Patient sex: F
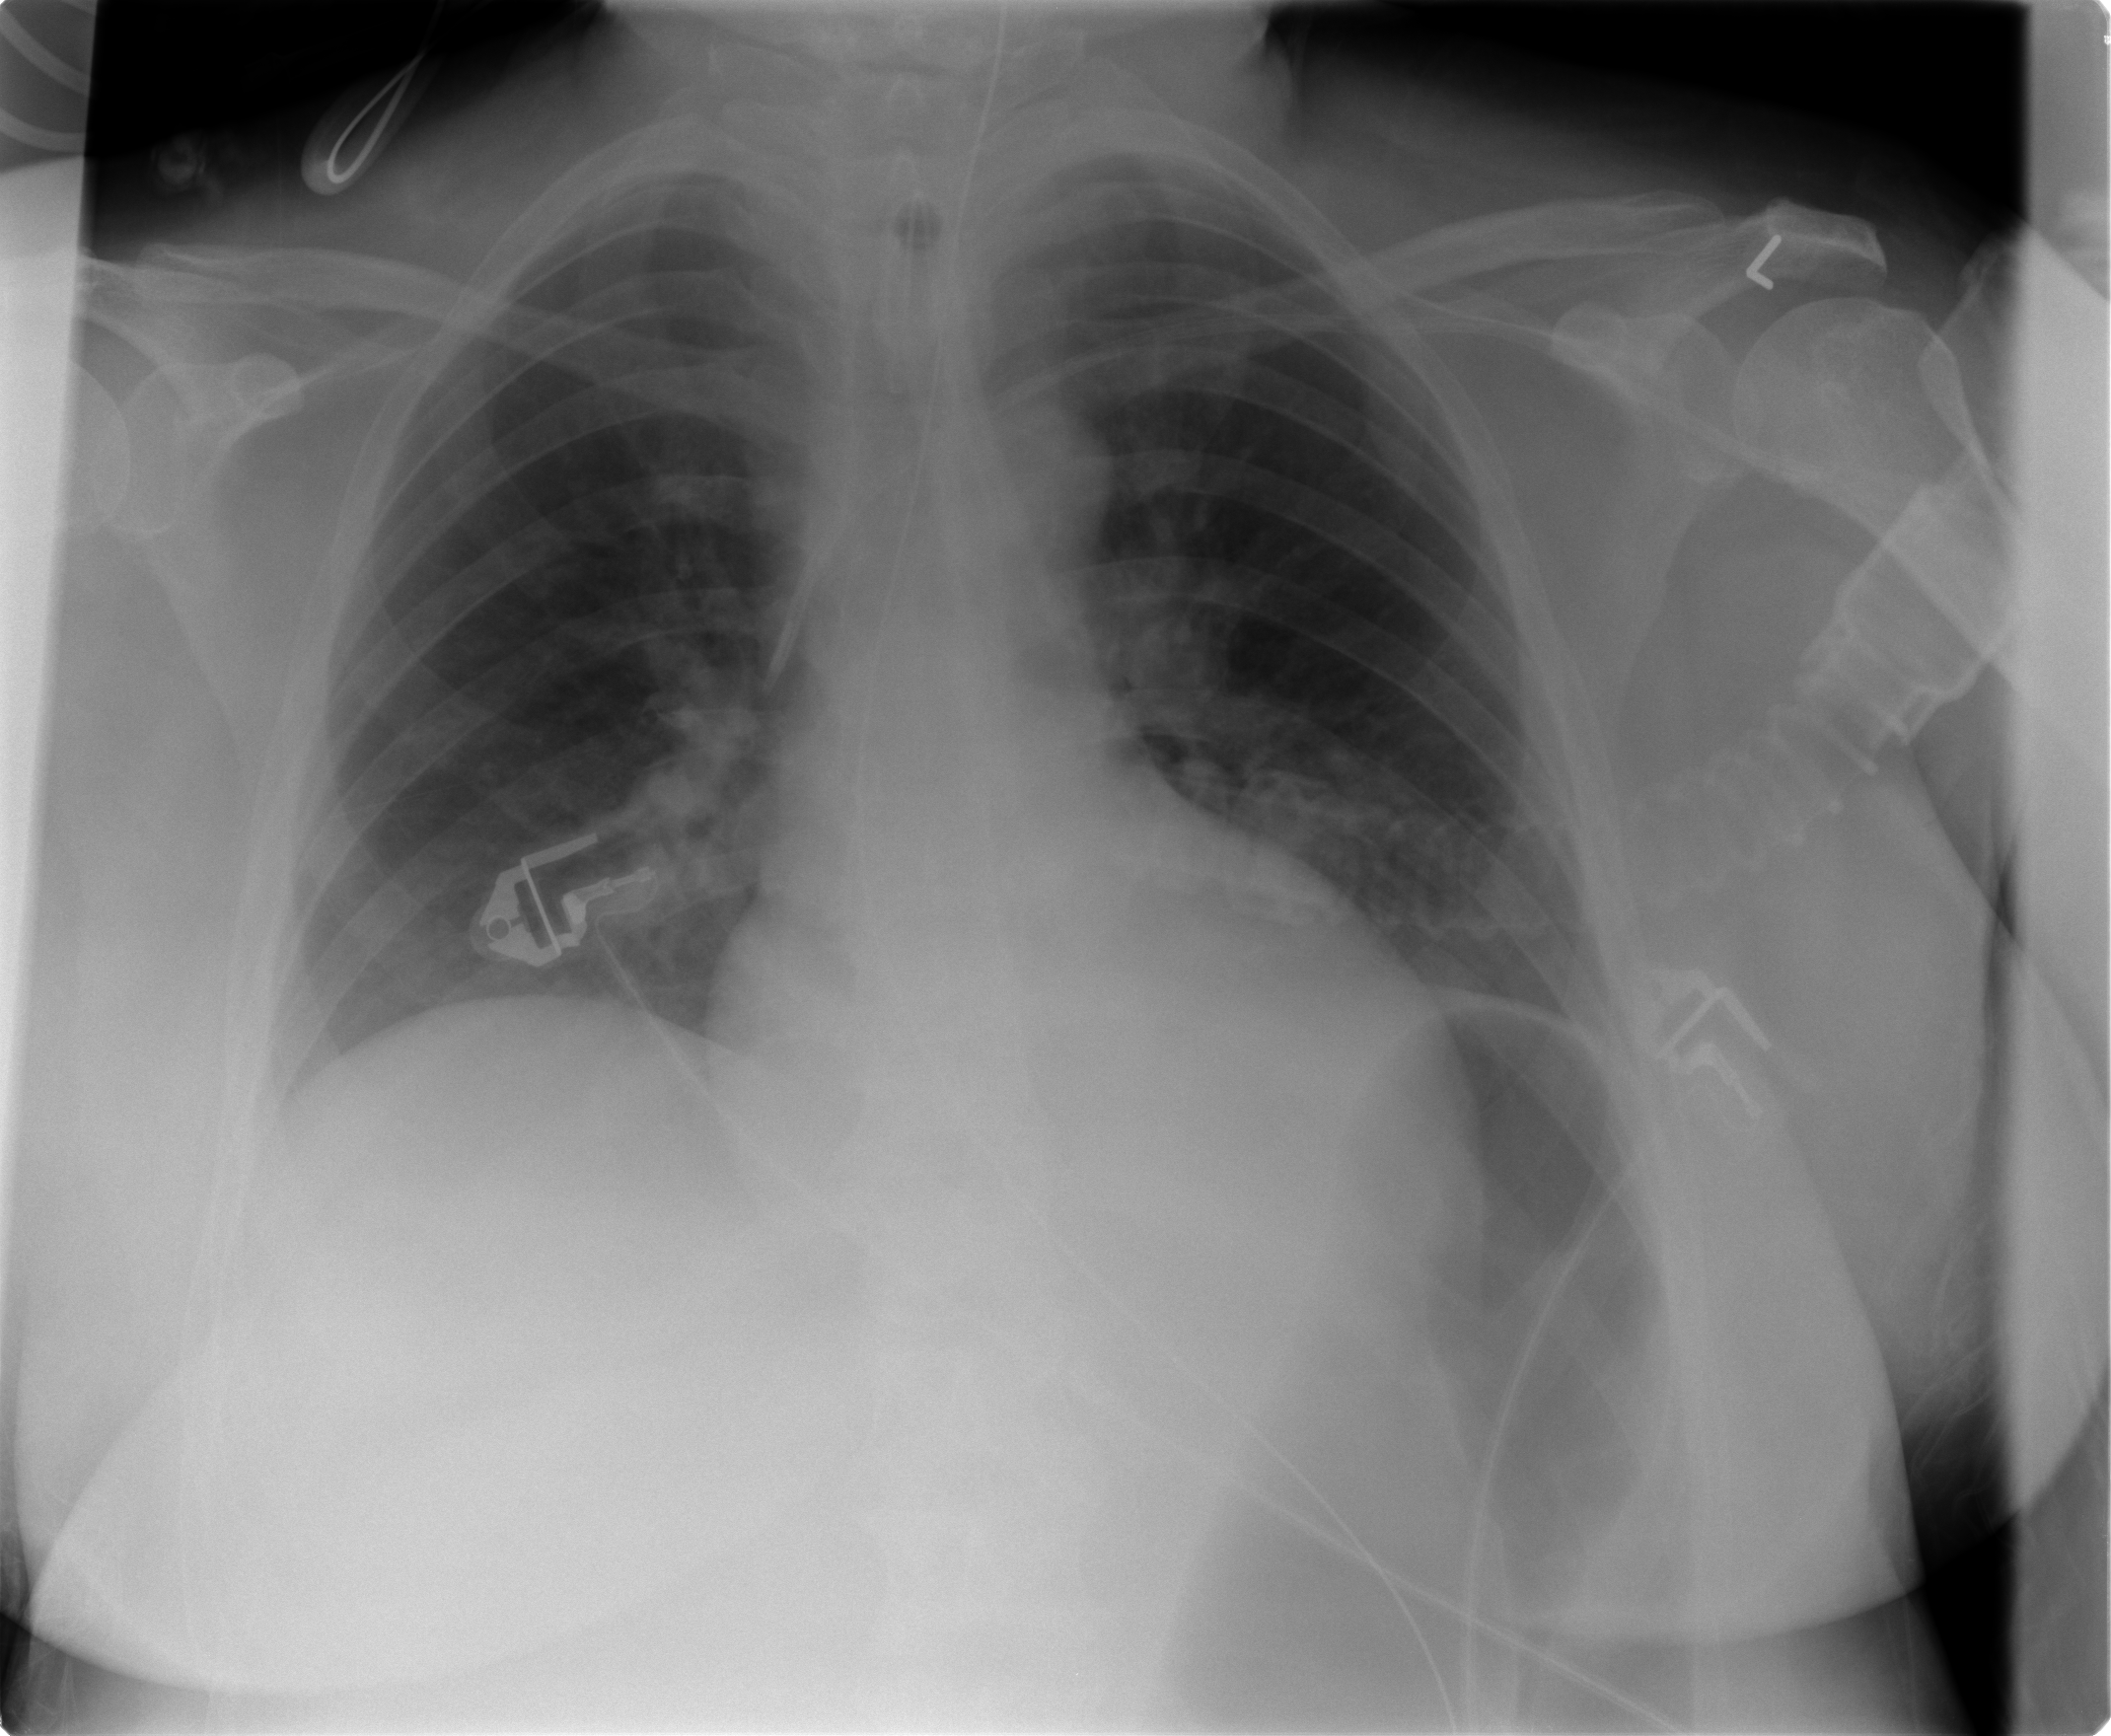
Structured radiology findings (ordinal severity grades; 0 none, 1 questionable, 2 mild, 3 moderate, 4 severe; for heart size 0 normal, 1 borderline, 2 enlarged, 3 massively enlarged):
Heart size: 0
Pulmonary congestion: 2
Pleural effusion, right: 0
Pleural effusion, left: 0
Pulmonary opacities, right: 1
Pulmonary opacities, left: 1
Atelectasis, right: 0
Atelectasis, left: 0